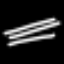
Label: line